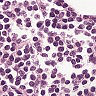
Metastatic tissue present: no